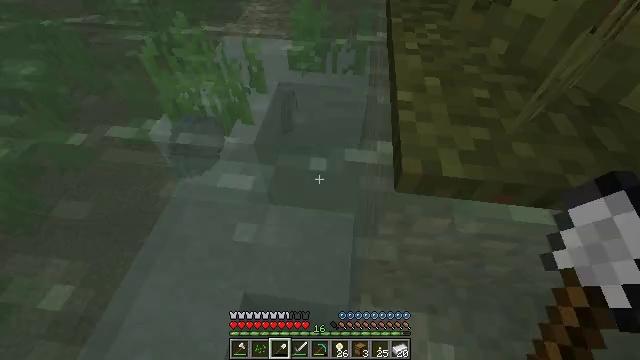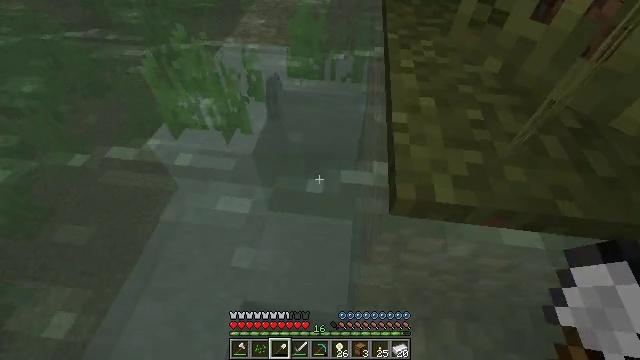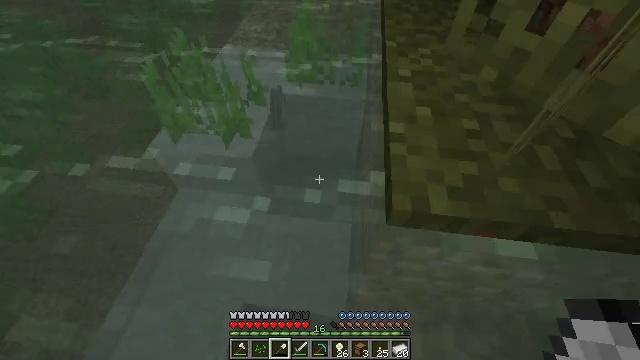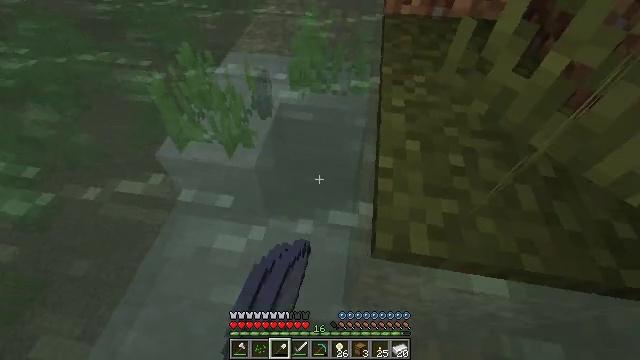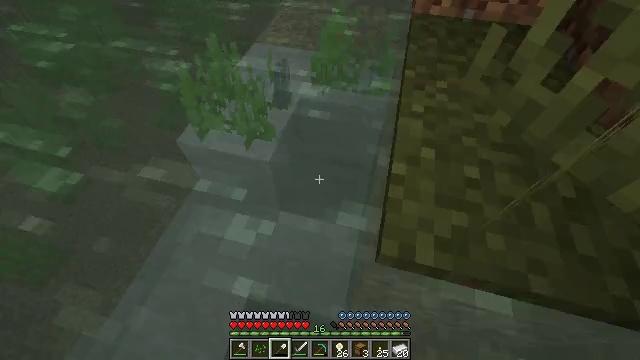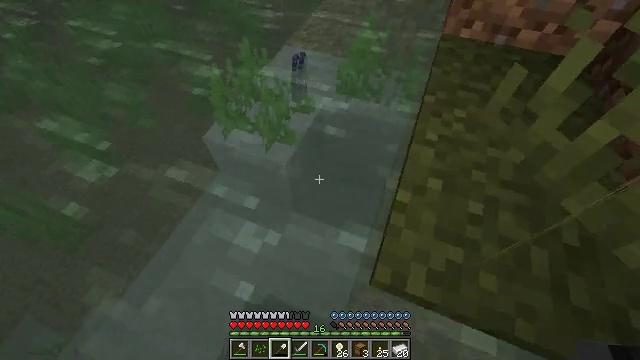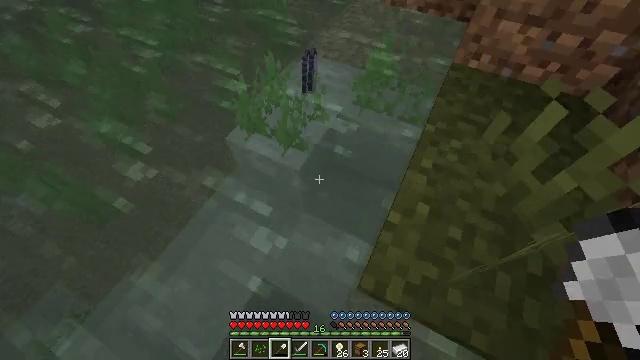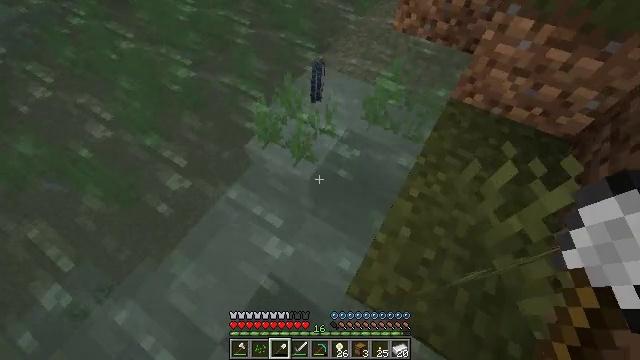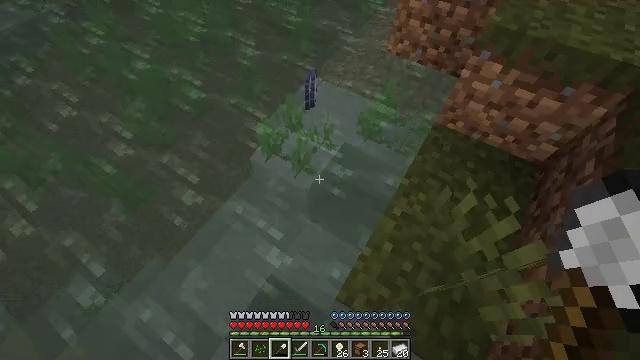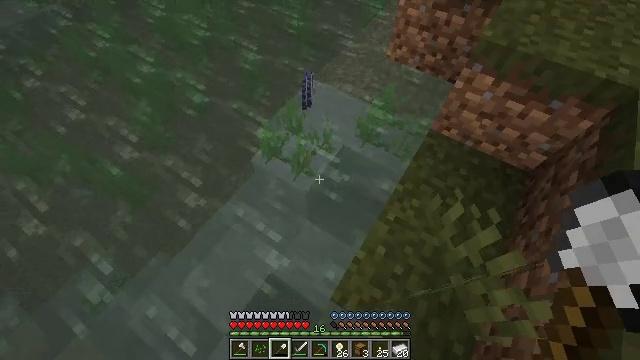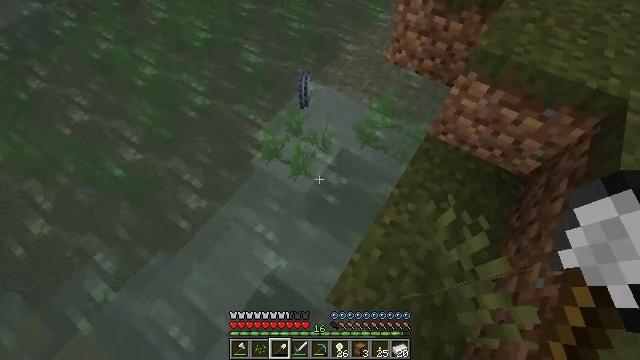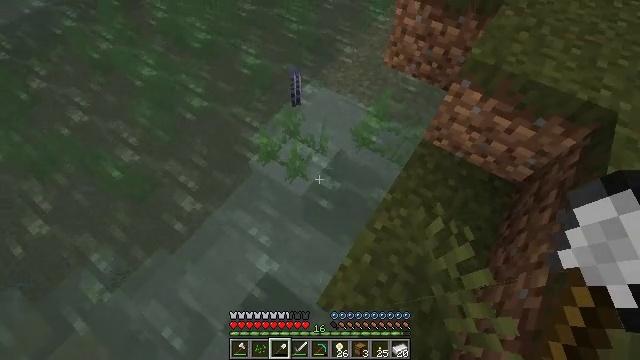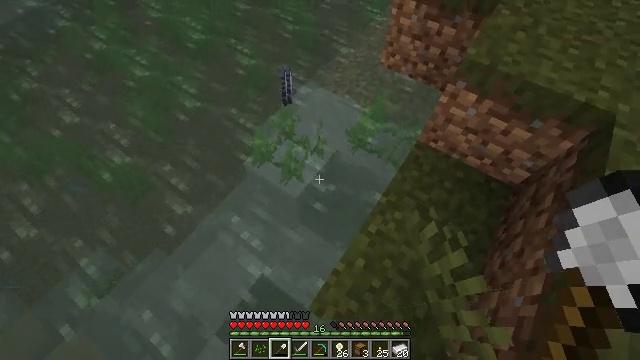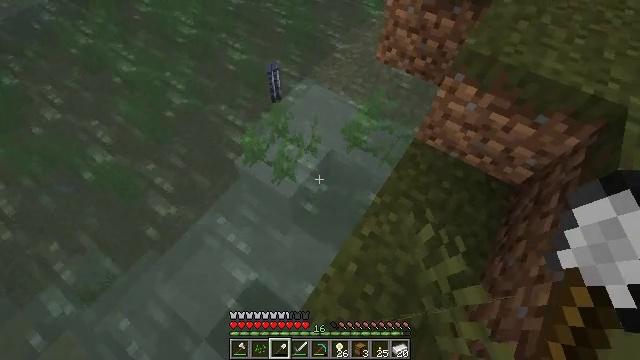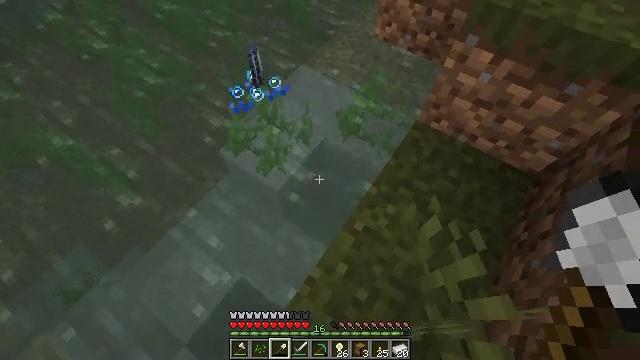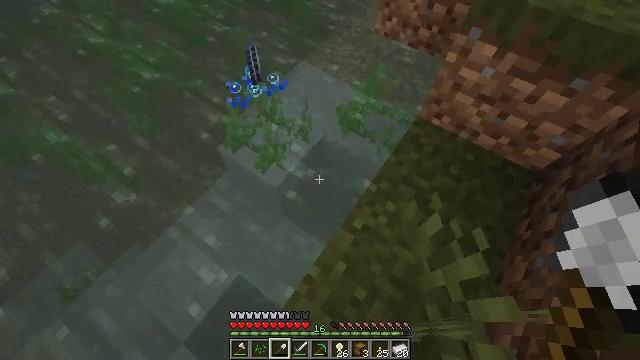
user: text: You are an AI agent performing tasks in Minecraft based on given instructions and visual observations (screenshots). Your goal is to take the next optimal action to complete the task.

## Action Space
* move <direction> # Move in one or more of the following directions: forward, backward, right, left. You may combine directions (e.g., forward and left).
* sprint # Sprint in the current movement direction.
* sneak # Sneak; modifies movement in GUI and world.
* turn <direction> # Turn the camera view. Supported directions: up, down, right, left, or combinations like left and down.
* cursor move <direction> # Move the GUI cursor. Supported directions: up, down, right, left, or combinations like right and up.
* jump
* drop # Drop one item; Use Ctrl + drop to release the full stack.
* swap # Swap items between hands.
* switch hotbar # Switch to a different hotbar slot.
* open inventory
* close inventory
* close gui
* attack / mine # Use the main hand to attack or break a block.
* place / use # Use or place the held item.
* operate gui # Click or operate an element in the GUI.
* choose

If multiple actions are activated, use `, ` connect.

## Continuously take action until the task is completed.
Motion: motion action
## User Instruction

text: Gather seagrass near the seafloor.
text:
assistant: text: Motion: move forward and move right, jump
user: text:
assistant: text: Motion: move forward and move right, jump
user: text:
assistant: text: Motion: move forward and move right, turn left and down, jump
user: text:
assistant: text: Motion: move forward and move right, turn left and down, jump
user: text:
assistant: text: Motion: move forward and move right, turn left, jump
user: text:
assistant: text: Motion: move forward and move right, turn left and down, jump
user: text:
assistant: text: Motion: move forward and move right, turn left and down
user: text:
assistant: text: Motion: move forward and move right
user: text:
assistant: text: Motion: move forward and move right
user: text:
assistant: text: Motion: move forward and move right
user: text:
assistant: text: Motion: move forward and move right
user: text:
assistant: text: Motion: move forward and move right
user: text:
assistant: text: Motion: no_op
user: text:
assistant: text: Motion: no_op
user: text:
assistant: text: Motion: no_op
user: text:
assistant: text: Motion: no_op
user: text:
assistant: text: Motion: move forward
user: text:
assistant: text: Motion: move forward
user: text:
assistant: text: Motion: move forward
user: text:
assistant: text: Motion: move forward, turn left
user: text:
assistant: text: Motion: move forward, turn left
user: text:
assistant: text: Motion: turn left
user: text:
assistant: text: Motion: turn left and down
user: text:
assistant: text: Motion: turn left and down
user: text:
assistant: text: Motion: turn left and down, attack / mine
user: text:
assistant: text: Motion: turn left and down, attack / mine
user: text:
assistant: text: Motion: turn left and down, attack / mine
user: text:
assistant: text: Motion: turn left, attack / mine
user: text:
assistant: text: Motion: attack / mine
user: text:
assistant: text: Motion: attack / mine